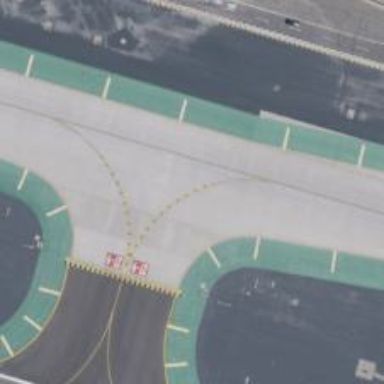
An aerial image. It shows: Image of taxiway at airport.